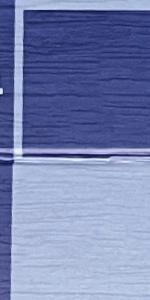
Label: Empty